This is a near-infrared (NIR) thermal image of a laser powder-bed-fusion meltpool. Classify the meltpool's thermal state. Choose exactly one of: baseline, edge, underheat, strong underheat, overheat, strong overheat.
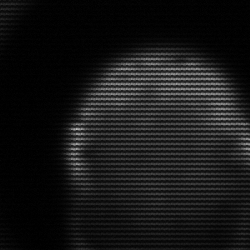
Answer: edge